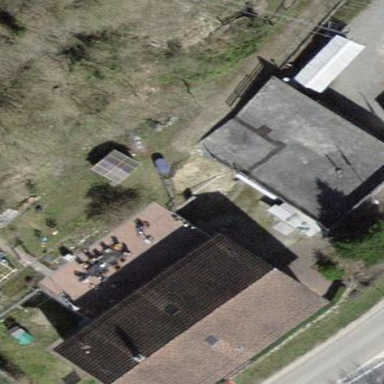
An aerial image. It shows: Building with flat roof.